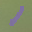
Label: 1